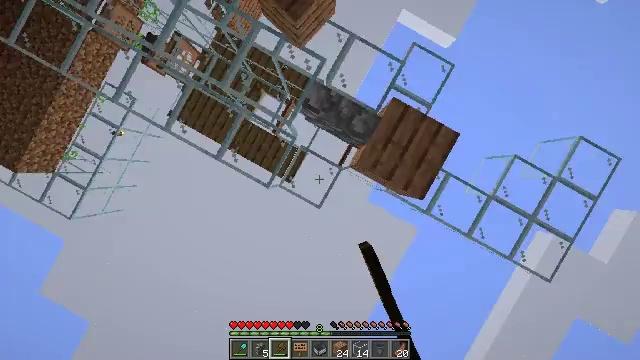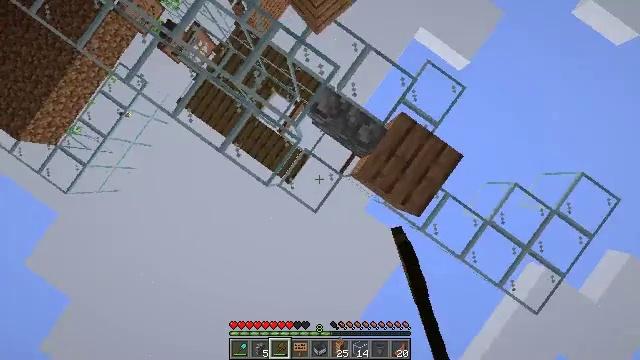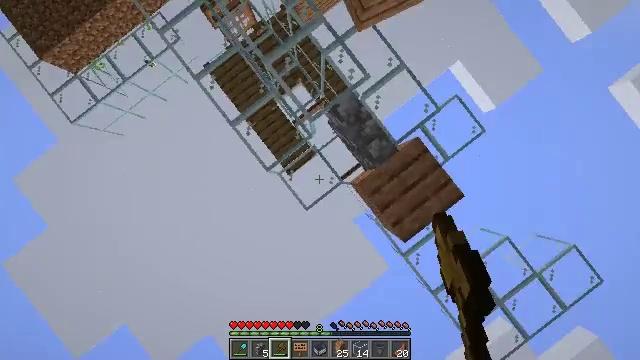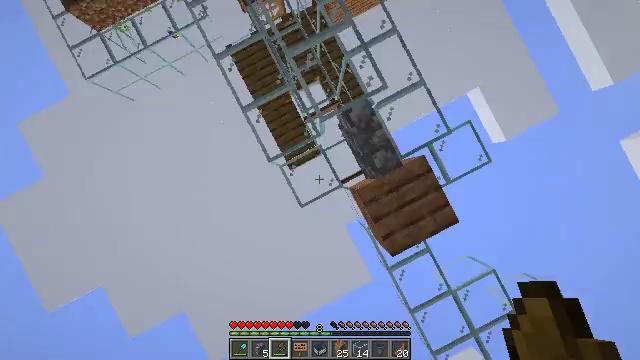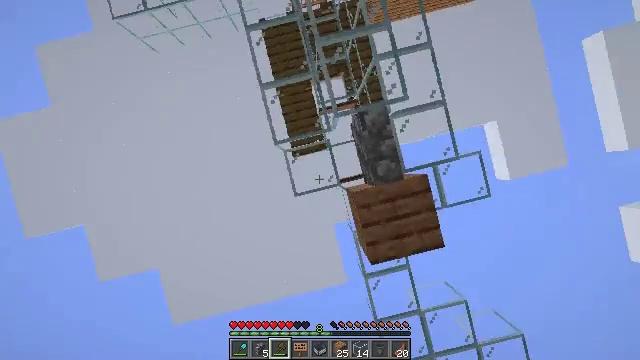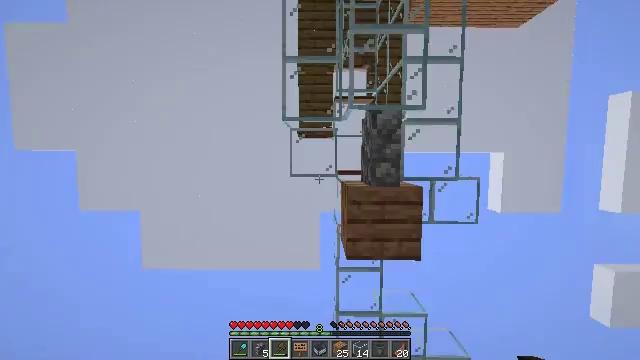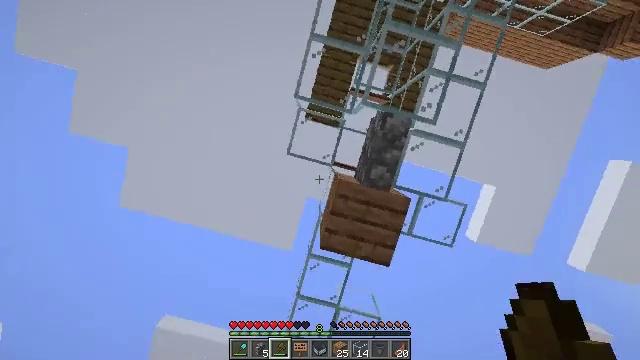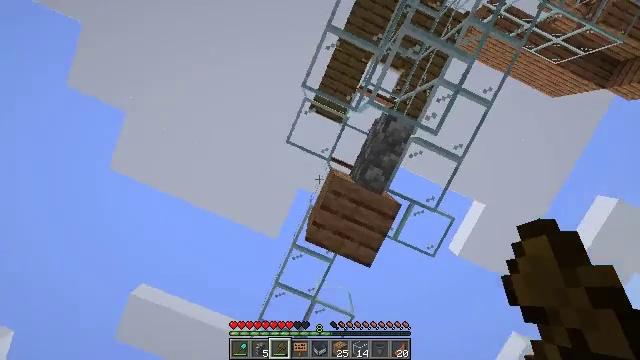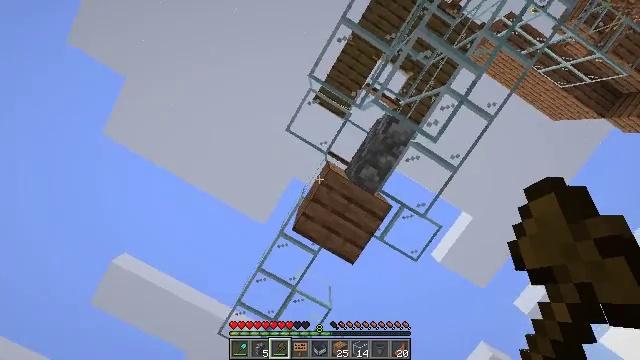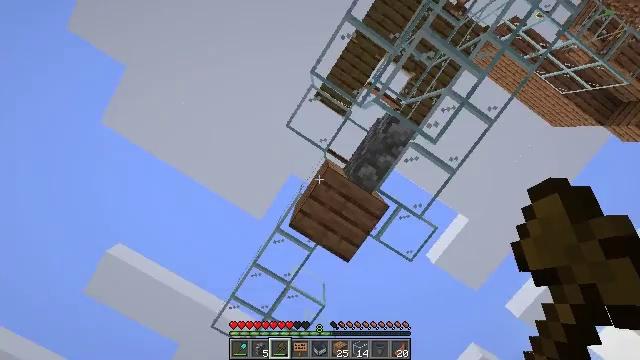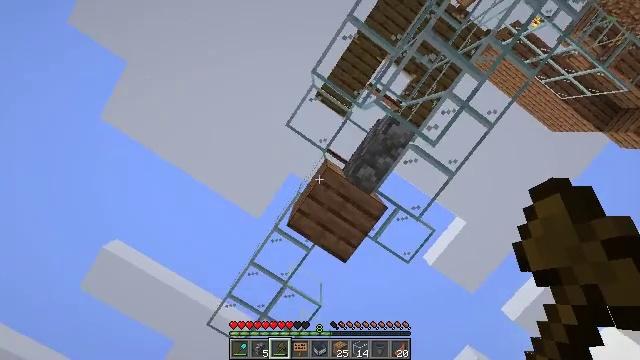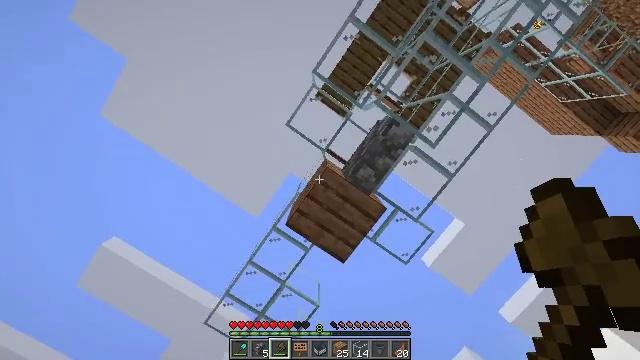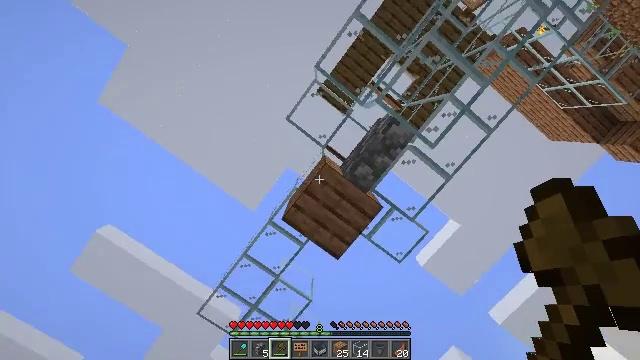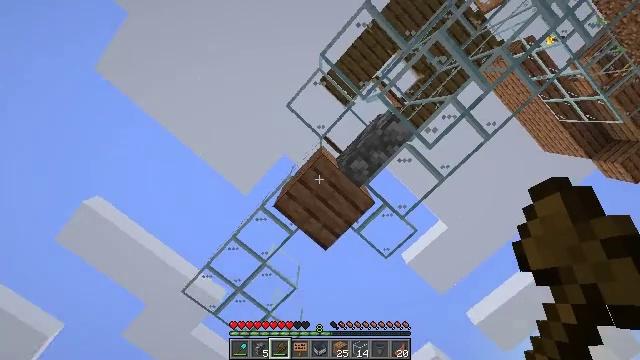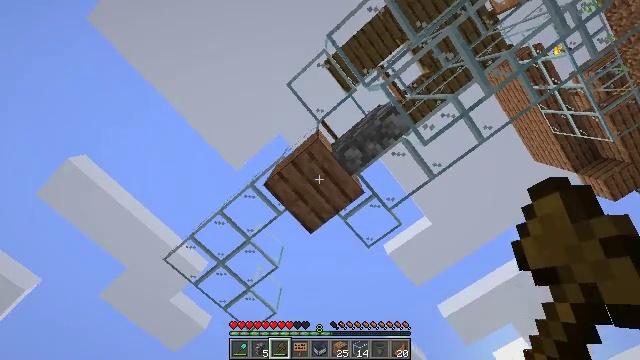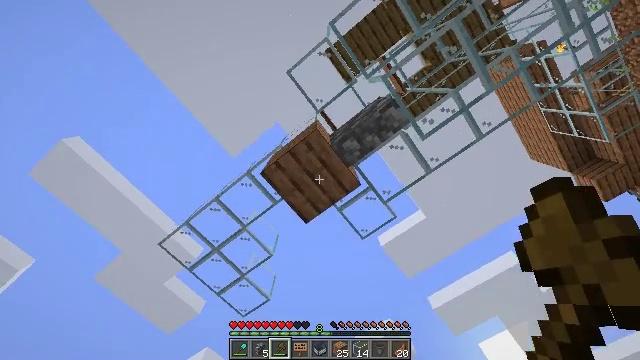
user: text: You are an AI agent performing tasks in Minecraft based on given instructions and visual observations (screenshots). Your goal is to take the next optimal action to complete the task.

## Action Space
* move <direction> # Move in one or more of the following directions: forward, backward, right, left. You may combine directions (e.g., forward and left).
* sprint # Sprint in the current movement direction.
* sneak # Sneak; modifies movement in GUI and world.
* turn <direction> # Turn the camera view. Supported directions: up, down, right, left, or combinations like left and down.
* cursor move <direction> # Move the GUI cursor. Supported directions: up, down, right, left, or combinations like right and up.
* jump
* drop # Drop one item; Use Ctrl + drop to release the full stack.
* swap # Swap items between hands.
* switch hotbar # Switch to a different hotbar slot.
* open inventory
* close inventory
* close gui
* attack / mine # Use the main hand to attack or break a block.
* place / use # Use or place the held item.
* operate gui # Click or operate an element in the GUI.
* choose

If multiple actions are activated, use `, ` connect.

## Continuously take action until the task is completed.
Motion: motion action
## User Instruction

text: Gather jungle planks for building.
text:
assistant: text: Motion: turn right and up
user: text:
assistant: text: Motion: turn right and up
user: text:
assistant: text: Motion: turn right
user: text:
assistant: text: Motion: turn right and down
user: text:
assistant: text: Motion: turn right and down
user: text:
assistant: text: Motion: turn right and down
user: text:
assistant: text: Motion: turn right and down
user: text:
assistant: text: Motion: turn right and down
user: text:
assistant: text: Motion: turn right
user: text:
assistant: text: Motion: turn right
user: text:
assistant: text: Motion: no_op
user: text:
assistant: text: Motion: turn right
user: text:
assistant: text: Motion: turn right and down
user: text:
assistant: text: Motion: turn right and down
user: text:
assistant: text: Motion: turn right and down
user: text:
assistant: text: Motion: attack / mine
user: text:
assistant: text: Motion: attack / mine
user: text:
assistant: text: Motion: attack / mine
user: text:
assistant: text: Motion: attack / mine
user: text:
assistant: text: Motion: attack / mine
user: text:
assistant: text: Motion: attack / mine
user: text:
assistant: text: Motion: attack / mine
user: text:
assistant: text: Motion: attack / mine
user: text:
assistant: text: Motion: attack / mine
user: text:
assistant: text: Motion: attack / mine
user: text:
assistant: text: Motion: attack / mine
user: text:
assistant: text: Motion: attack / mine
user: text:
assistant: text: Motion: attack / mine
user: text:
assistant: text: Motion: attack / mine
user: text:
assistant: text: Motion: attack / mine